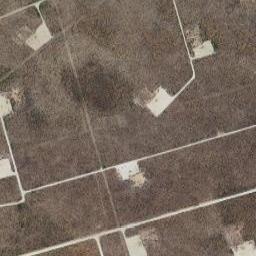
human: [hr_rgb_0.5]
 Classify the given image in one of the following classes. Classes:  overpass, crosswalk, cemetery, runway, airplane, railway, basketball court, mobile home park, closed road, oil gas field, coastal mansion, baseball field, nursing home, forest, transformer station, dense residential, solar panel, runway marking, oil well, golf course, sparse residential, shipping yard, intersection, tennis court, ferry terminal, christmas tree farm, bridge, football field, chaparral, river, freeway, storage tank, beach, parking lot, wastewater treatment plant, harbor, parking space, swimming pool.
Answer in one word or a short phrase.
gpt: oil gas field